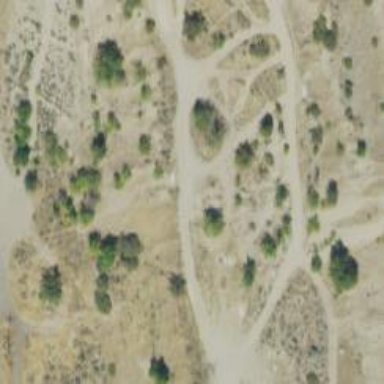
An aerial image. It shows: Disc golf tee.